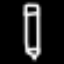
Label: pencil